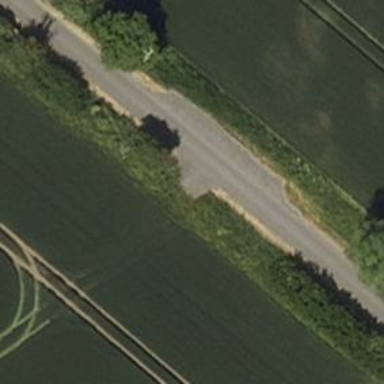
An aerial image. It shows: Passing place on the road.